Question: I am trying to plot the comparison between sex in the activity of an enzyme. I already have the mean value and SD to create a bar plot. The bars are plot correctly, but the error bars appear in the wrong place.
Here is the code that I am using:
'''
ggplot(data=descriptives_plot, aes(x=sex.1, y=mean) ) +
geom_bar(stat = "identity") +
geom_errorbar(aes(ymin=mean, ymax=sd),
position = position_dodge(20))
'''
But the output shows the following:

As you see the error bars appear inside the bar rather than on the top of the bar. Also, I am trying to only use +SD values.
Someone can give me hand with the code or if you struggle with the same issue before?
Any help is appreciated.
Stay all safe.
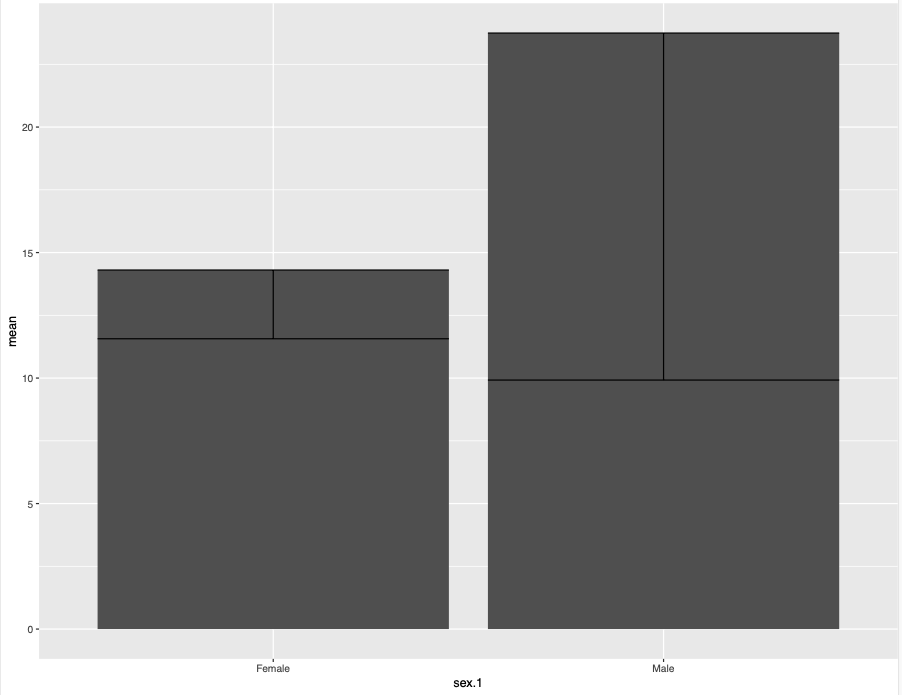
Answer: Here is an approach that relies on two changes:
1. Plot the error bars first so the bottom half is clipped by the bar
2. The ymin and ymax values are absolute, not relative, so you need to add or subtract them from the mean.
'''
ggplot(data=descriptives_plot, aes(x=sex.1, y=mean)) +
geom_errorbar(aes(x = sex.1, ymin=(mean-sd), ymax=(mean + sd), width = 0.5)) +
geom_bar(stat = "identity")
'''
<URL>
Sample data:
'''
descriptives_plot <- structure(list(sex.1 = structure(1:2, .Label = c("Females", "Males"
), class = "factor"), mean = c(14, 24), sd = c(3, 10)), row.names = 1:2, class = "data.frame")
'''